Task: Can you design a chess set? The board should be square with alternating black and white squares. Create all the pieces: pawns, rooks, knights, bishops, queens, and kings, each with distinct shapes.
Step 3314:
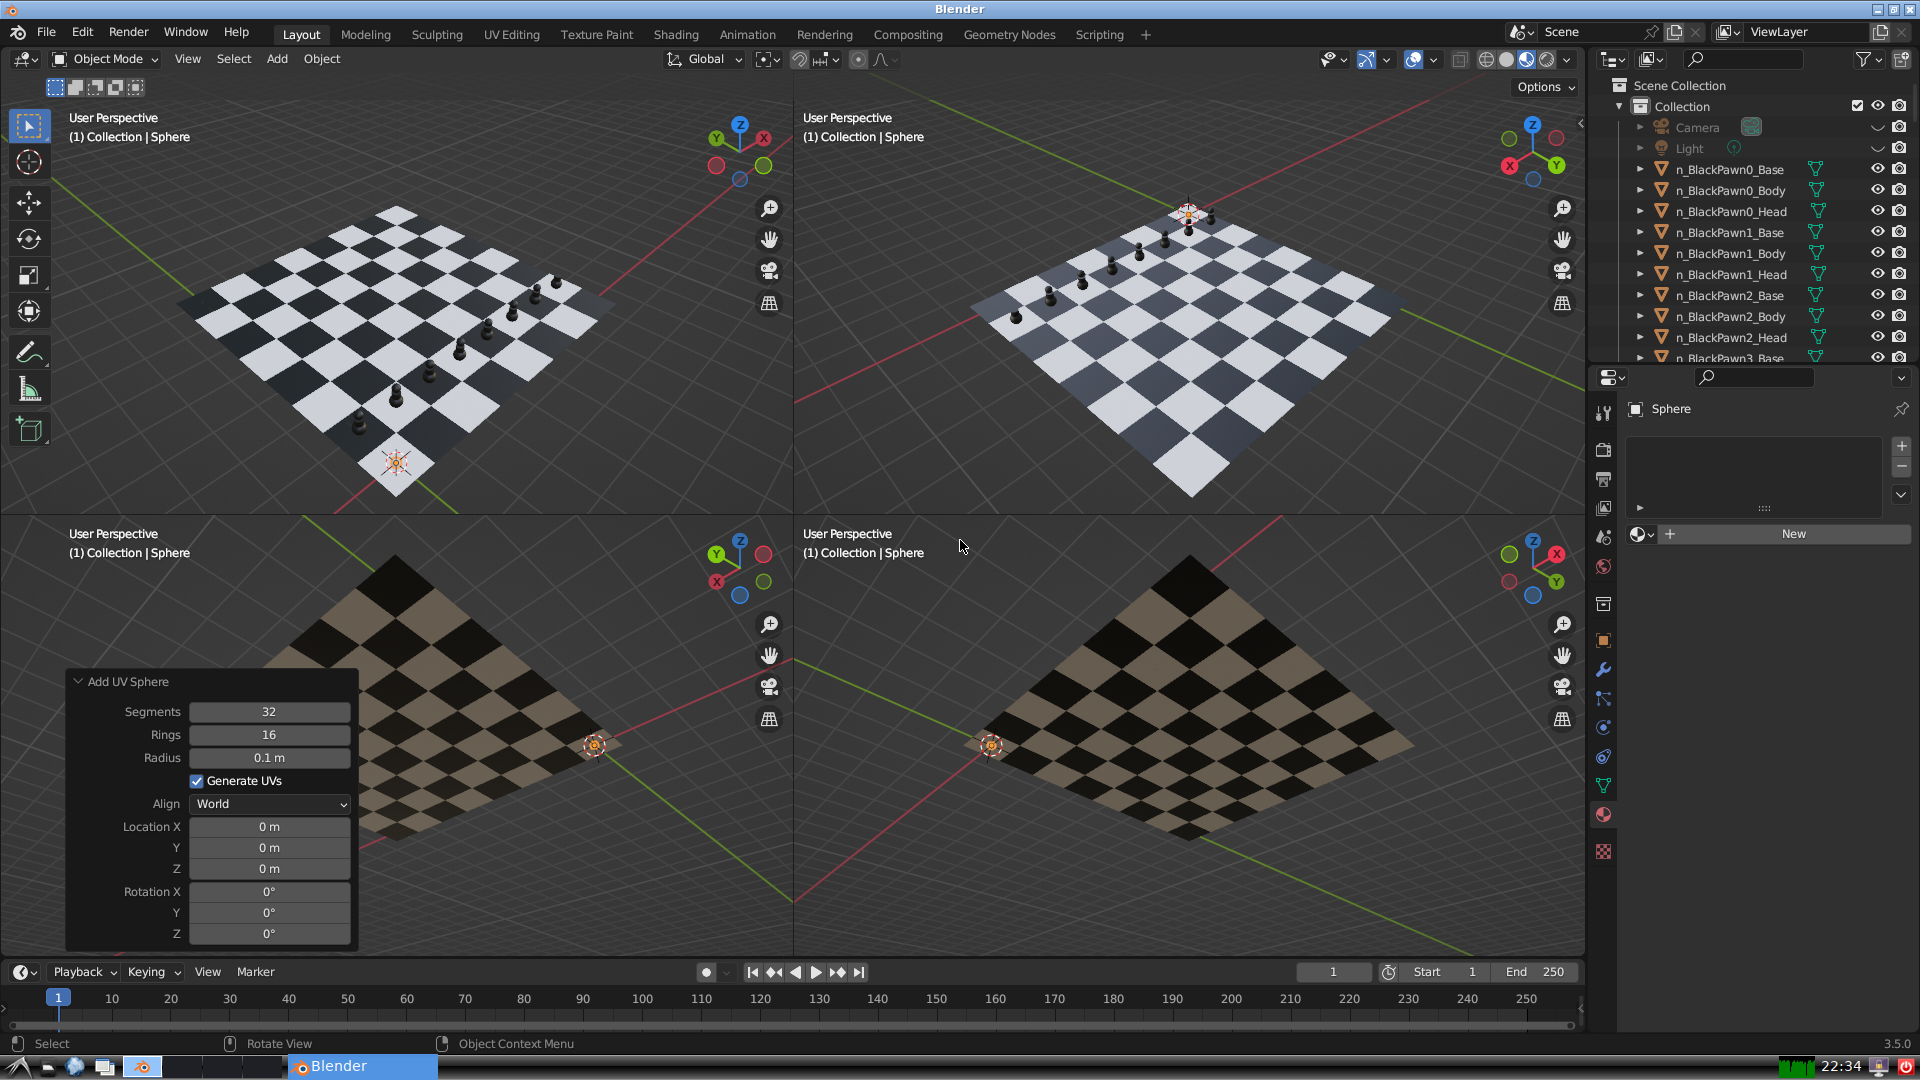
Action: {"key_press": ['Ctrl, Home']}